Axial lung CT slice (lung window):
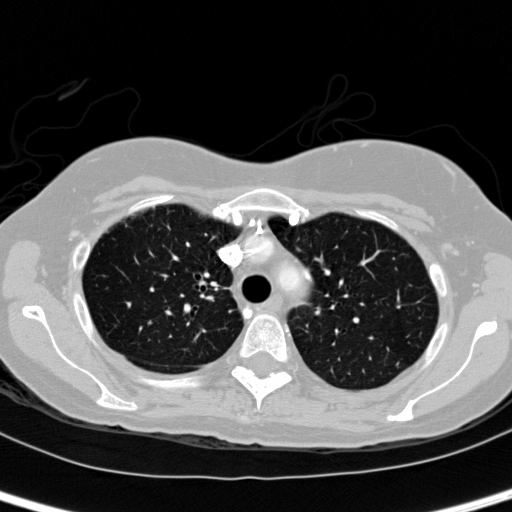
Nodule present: no